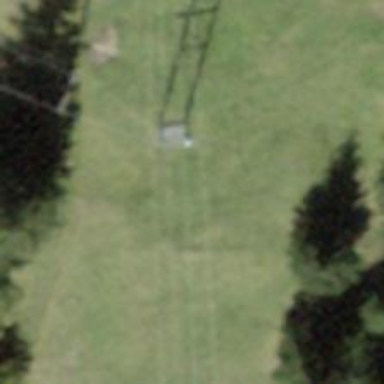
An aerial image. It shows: Minor power line.